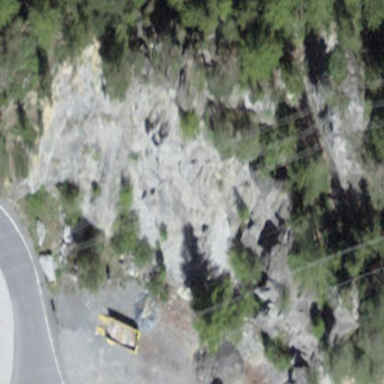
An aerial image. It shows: Landscape of bare rock.